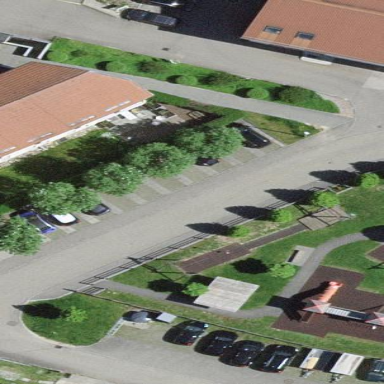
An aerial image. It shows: Parking area with surface.